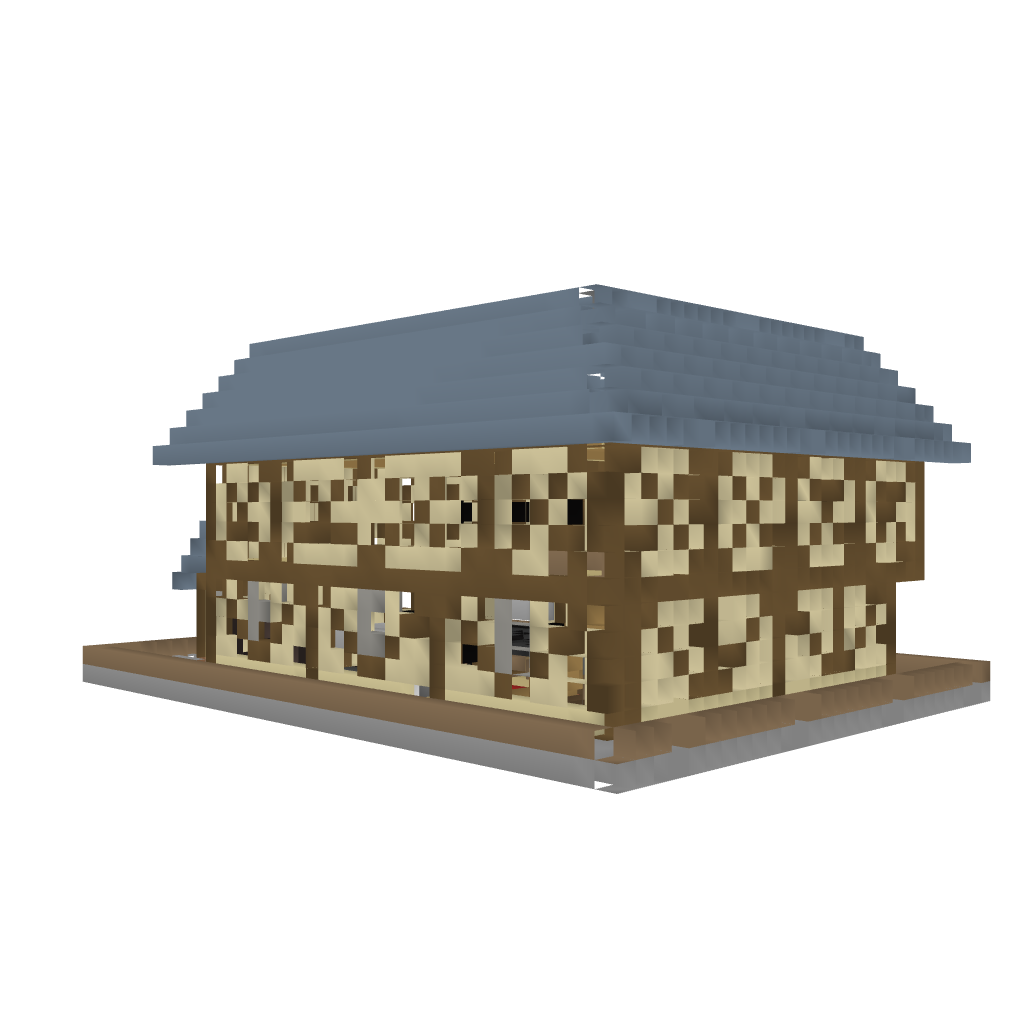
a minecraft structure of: House #4